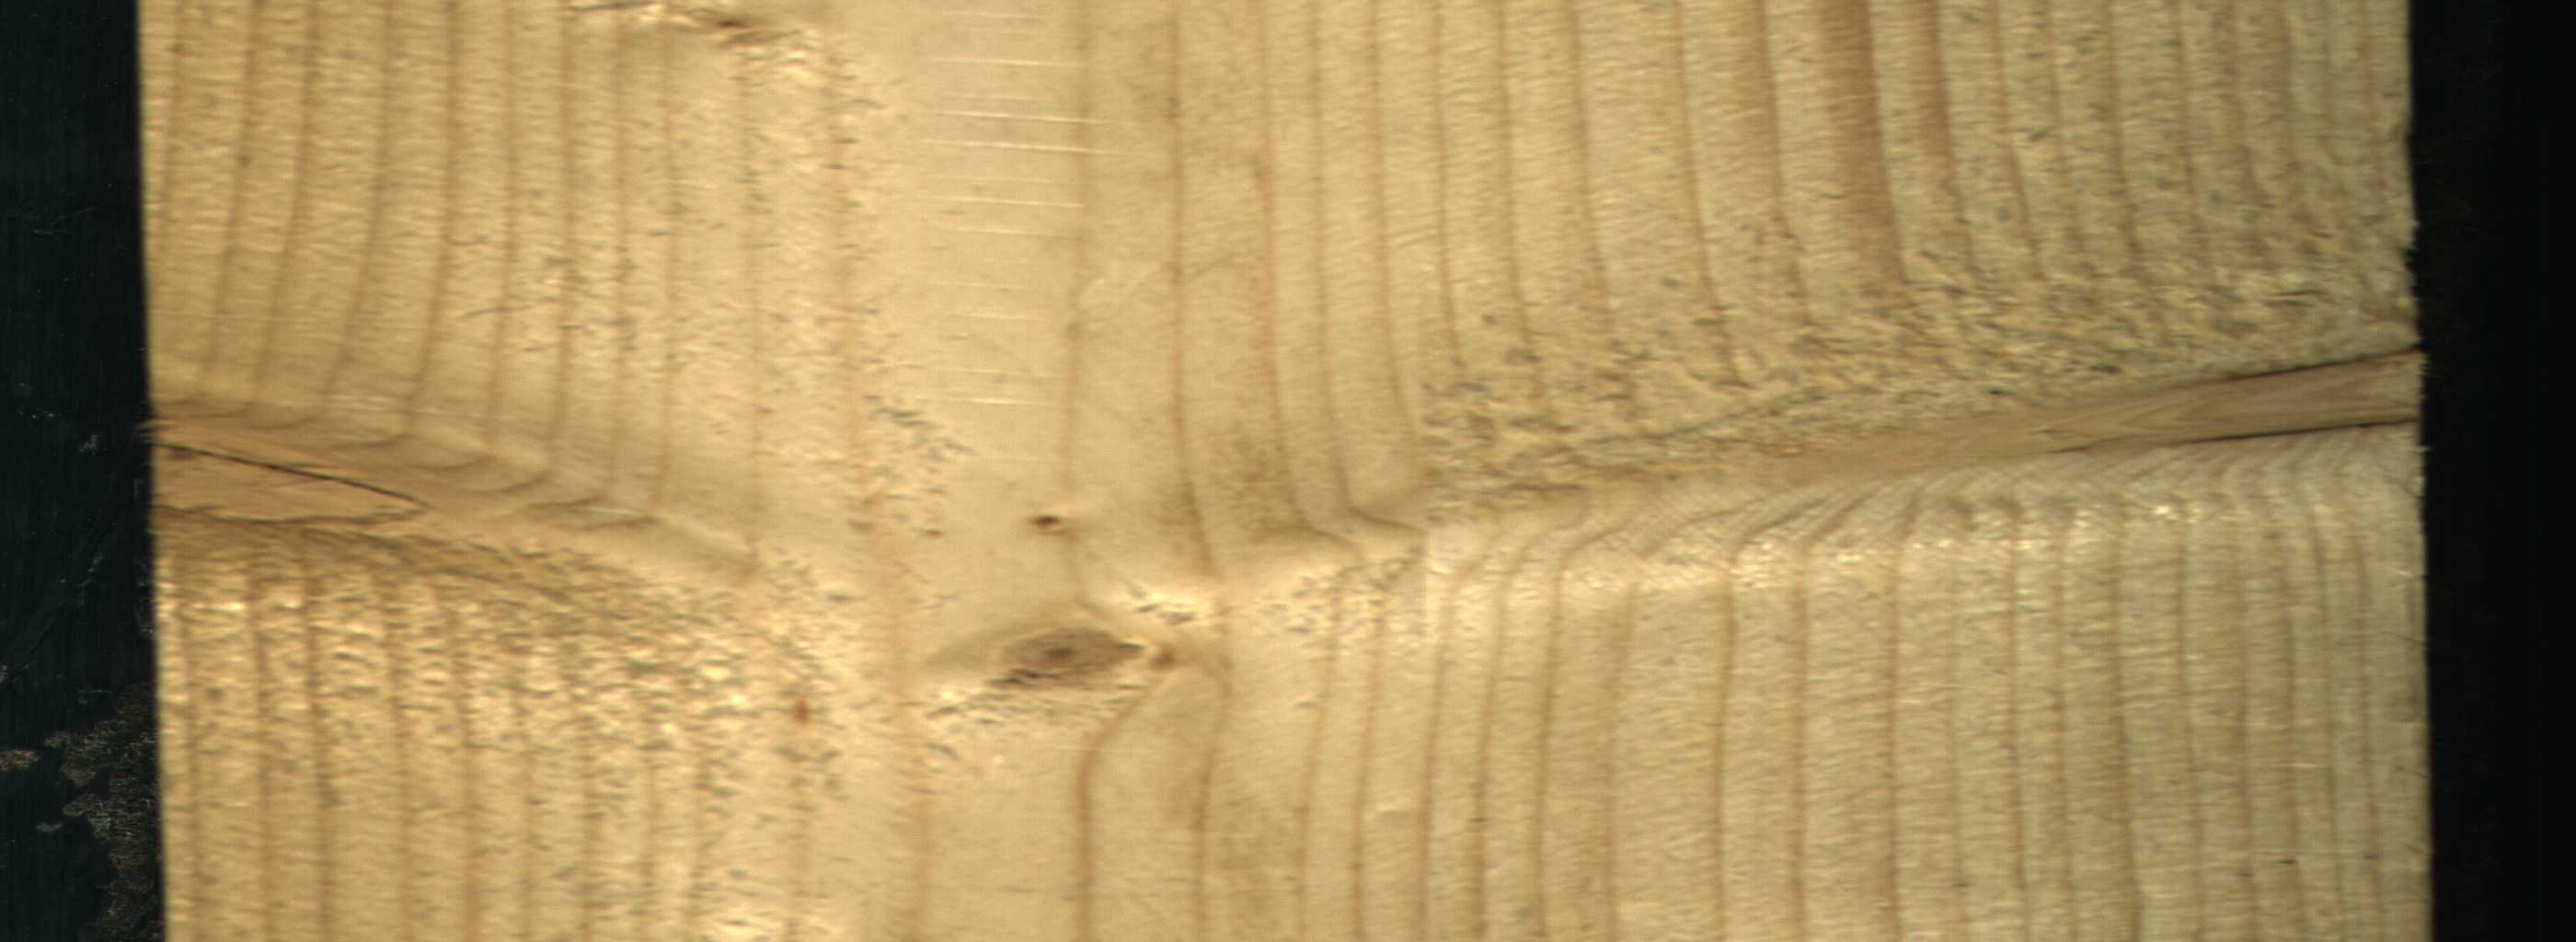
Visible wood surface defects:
knot_with_crack
knot_with_crack
Live_Knot
Live_Knot
Live_Knot